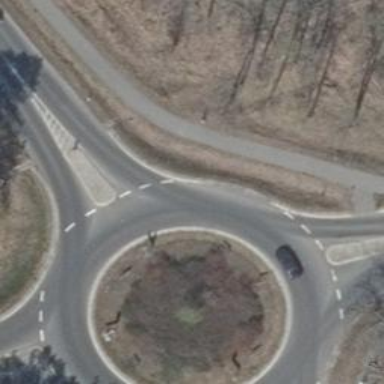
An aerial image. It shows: Secondary road with asphalt surface leading to roundabout junction.